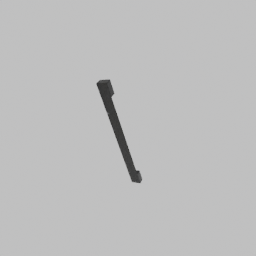
Label: lighting